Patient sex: F
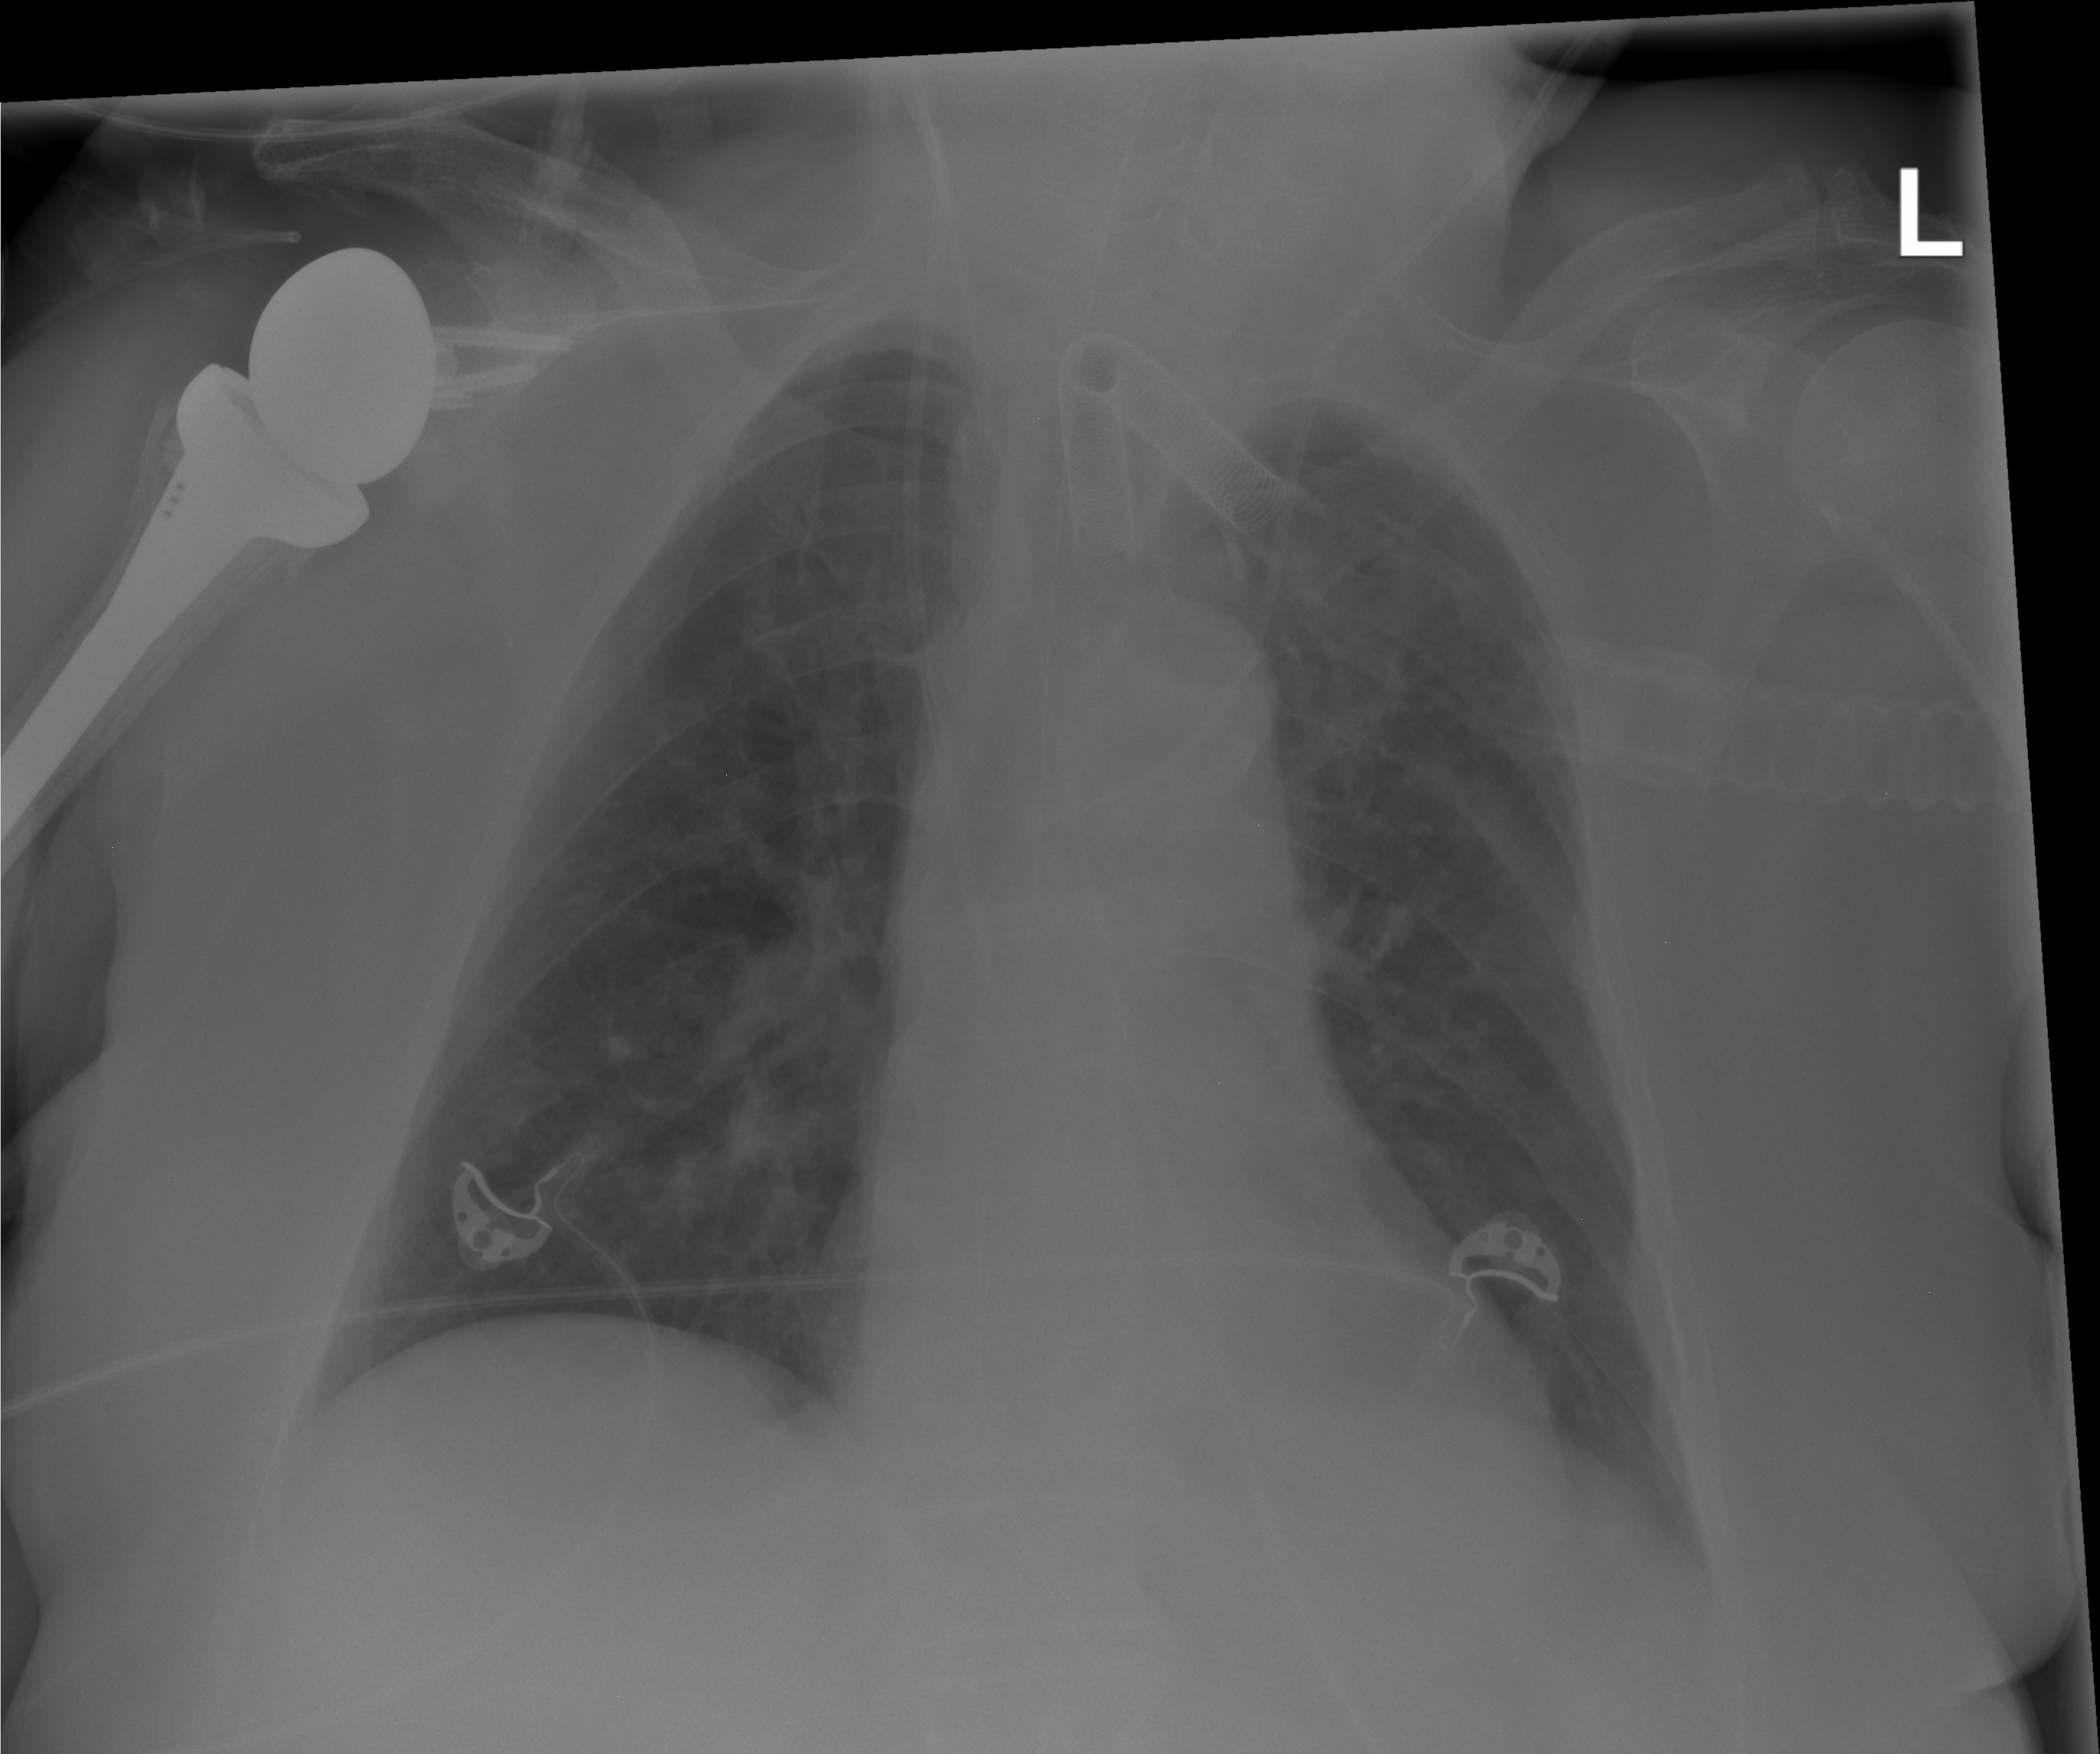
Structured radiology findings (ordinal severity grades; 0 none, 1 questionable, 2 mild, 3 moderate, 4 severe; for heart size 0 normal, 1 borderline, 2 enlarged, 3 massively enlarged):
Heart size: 0
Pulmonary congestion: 1
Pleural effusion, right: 0
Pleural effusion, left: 0
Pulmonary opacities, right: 0
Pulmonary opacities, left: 0
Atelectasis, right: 0
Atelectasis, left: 0